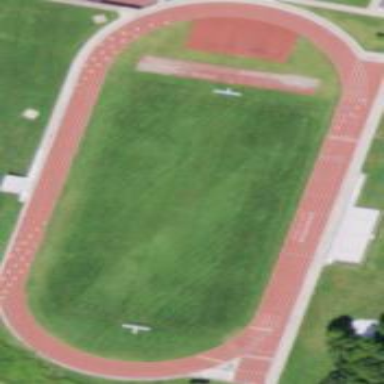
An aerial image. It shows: Stadium designed for athletics.